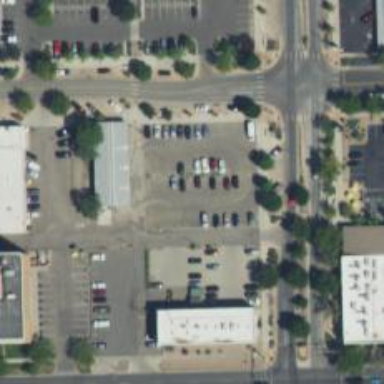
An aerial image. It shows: Parking space is available.